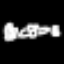
Label: angel